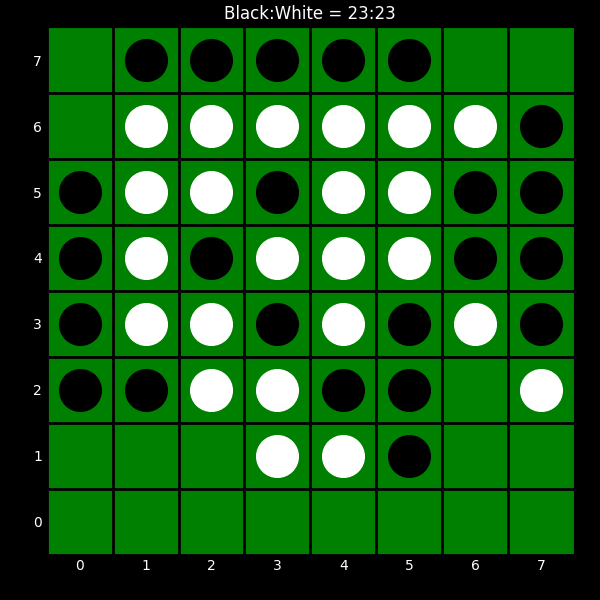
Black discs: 23
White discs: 23